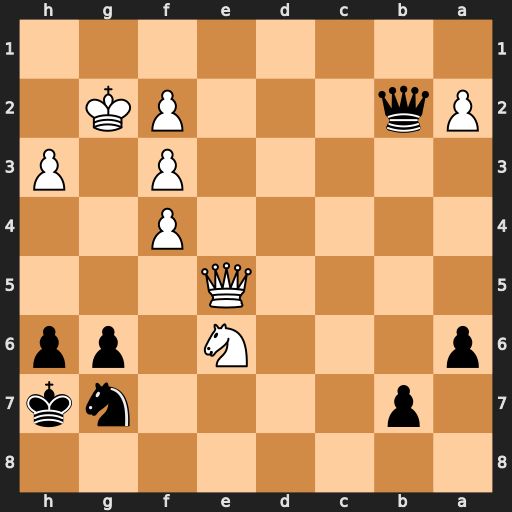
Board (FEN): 8/1p4nk/p3N1pp/4Q3/5P2/5P1P/Pq3PK1/8
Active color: b
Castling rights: -
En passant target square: -
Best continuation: Qxe5 Nf8+ Kg8 fxe5 Kxf8